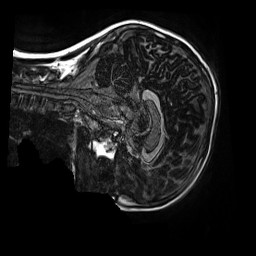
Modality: MP2RAGE
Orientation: sagittal
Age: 10
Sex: male
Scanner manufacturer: siemens
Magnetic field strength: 3 T
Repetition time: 4 s
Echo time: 0.00303 s